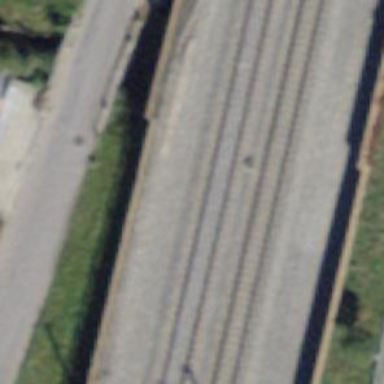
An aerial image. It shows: Single railway track with electrified contact line.